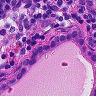
Metastatic tissue present: yes